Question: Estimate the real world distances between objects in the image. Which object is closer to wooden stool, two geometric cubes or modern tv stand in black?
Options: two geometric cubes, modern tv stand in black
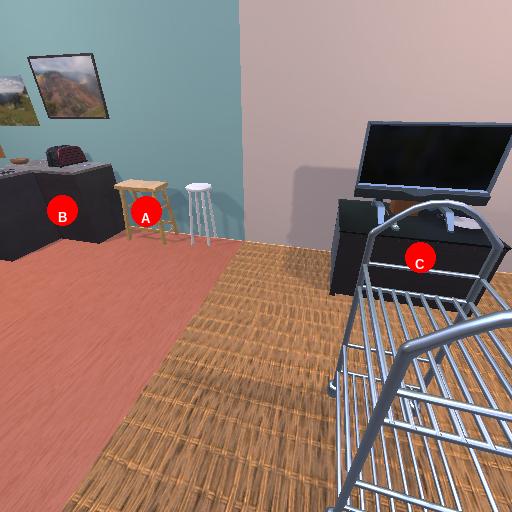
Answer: two geometric cubes